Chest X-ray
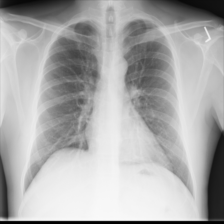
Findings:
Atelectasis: negative
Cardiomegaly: negative
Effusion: negative
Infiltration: negative
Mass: negative
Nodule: negative
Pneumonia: negative
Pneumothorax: negative
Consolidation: negative
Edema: negative
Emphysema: negative
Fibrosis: negative
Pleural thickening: negative
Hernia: negative